Chest X-ray. View position: PA
Patient age: 38
Patient sex: F
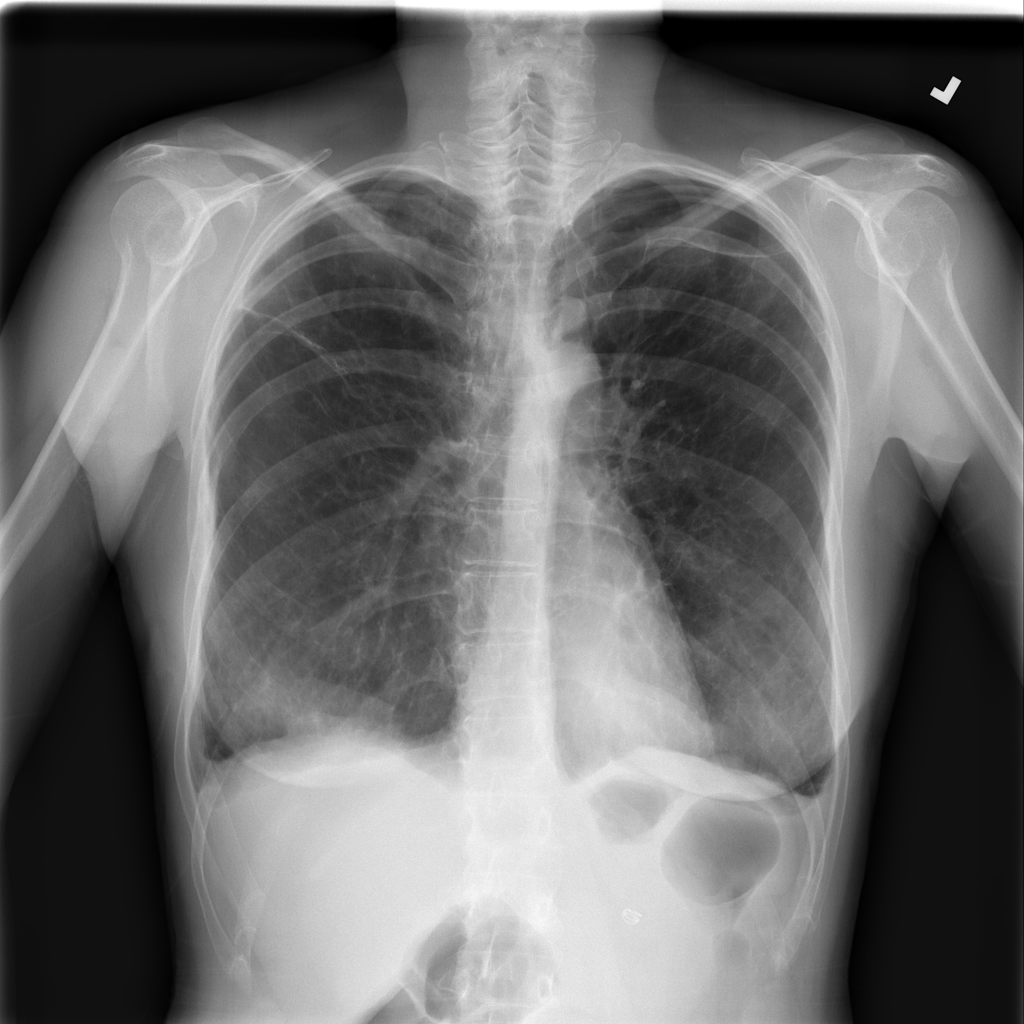
Finding: Pneumothorax